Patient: sex M, age 69
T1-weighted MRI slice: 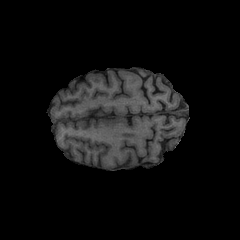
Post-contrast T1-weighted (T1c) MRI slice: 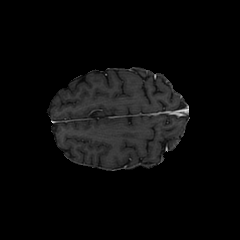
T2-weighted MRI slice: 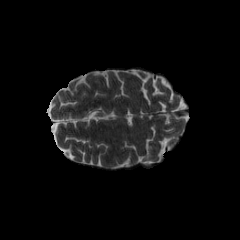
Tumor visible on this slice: no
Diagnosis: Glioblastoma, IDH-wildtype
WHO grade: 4